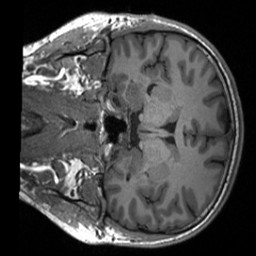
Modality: T1w
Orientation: coronal
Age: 27
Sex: male
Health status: healthy
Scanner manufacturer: siemens
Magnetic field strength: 3 T
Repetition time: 2 s
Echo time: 0.00232 s